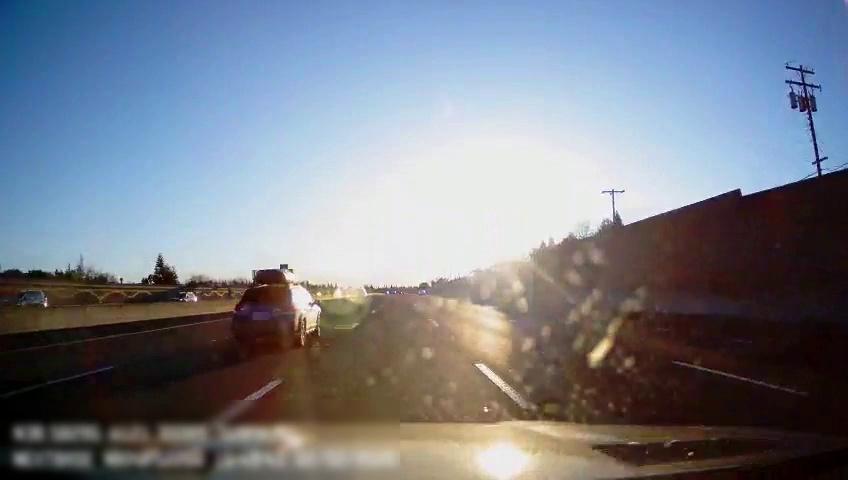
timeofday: Day
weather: Sunny
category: Drivable Space
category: Vehicles | SUV
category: Vehicles | SUV
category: Vehicles | SUV
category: Vehicles | SUV
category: Lanes | Alternate Lane
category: Lanes | Alternate Lane
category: Lanes | Current Lane
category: Lanes | Current Lane
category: Lanes | Alternate Lane
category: Traffic | Signs